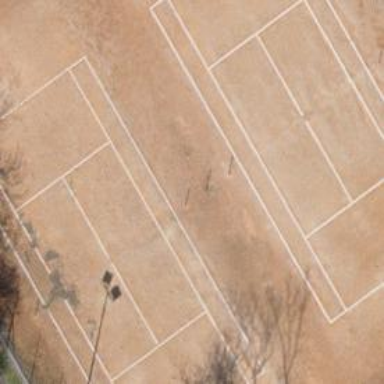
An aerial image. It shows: Tennis pitch with clay surface for leisure sports.